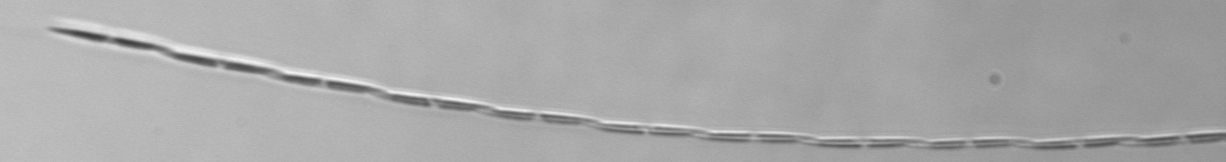
Label: Pseudo-nitzschia